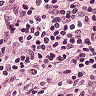
Metastatic tissue present: yes